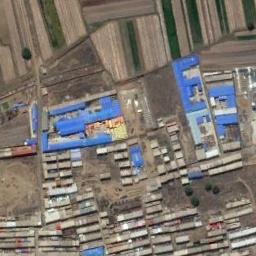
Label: industrial_area